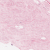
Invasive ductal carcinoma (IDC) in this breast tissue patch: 0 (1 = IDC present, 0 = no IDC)